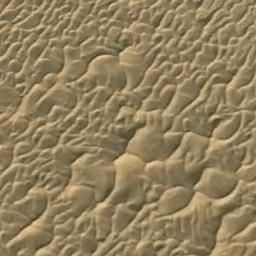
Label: desert